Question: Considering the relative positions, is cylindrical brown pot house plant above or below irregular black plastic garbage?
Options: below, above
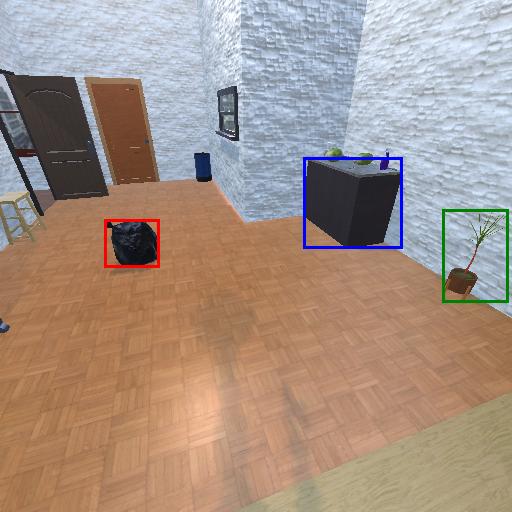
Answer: below